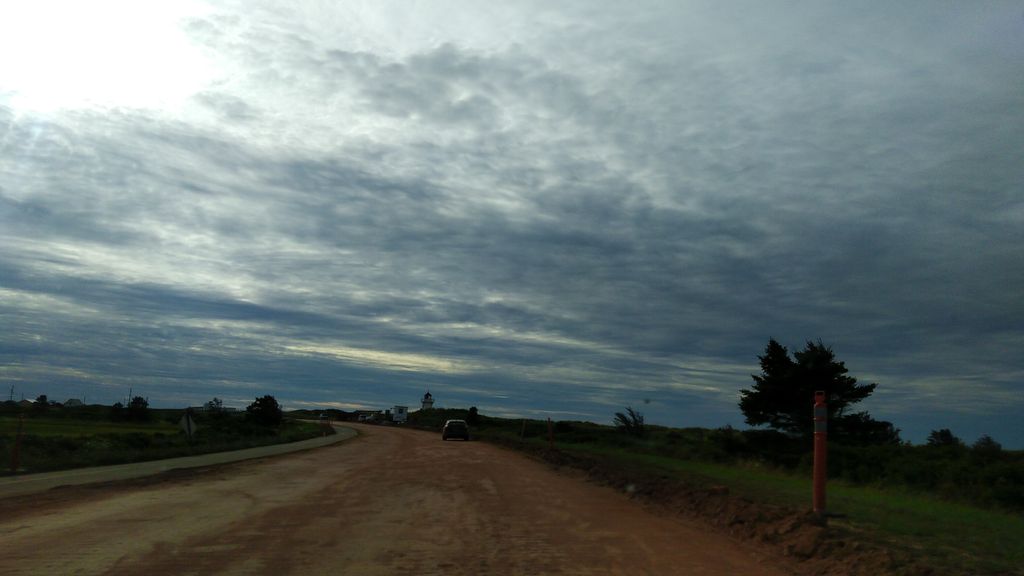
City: charlottetown